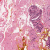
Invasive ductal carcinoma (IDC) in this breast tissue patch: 0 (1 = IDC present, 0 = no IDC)